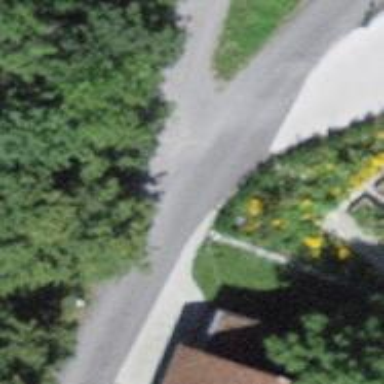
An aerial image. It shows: Unpaved track with grade2 quality type.